Interaction volume radius: 10 \u00c5
Interaction volume height: 35 \u00c5
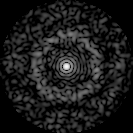
Disorder parameter: 0.8187